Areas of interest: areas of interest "Temple"
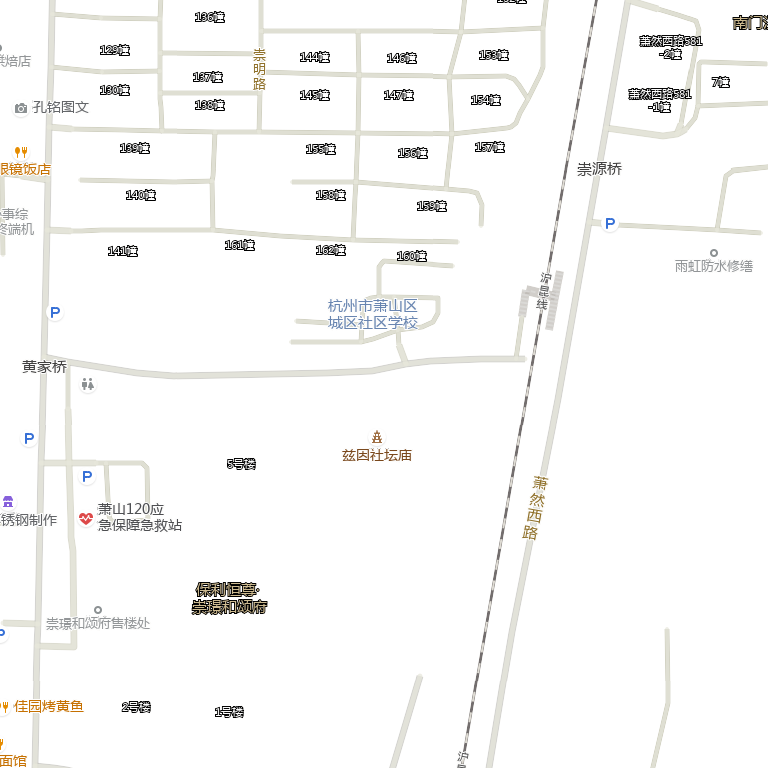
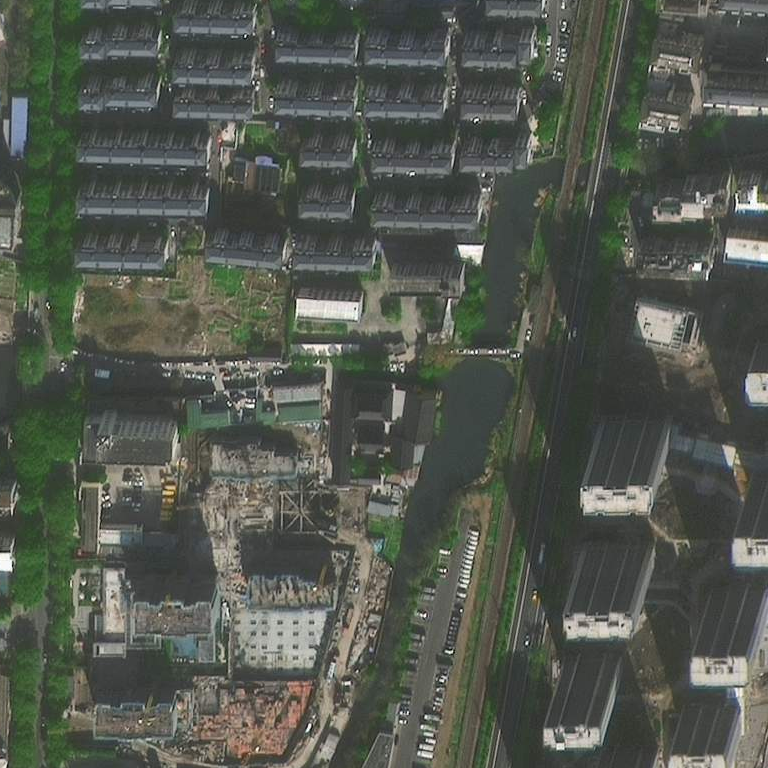